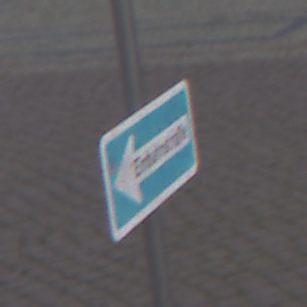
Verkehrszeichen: EinbahnstrasseLinksweisend
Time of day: MorningAfternoon
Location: Outdoor (Urban)
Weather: PartlyCloudy
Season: NotSpecified
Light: Natural